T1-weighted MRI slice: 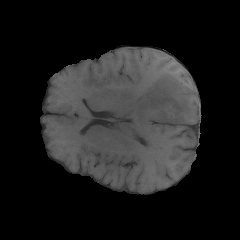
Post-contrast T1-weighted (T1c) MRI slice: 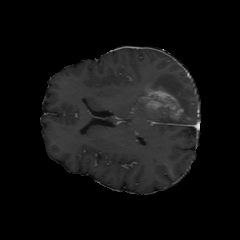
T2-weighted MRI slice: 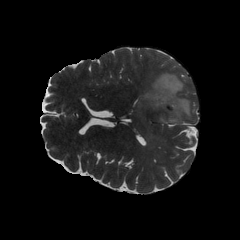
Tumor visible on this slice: yes